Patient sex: M
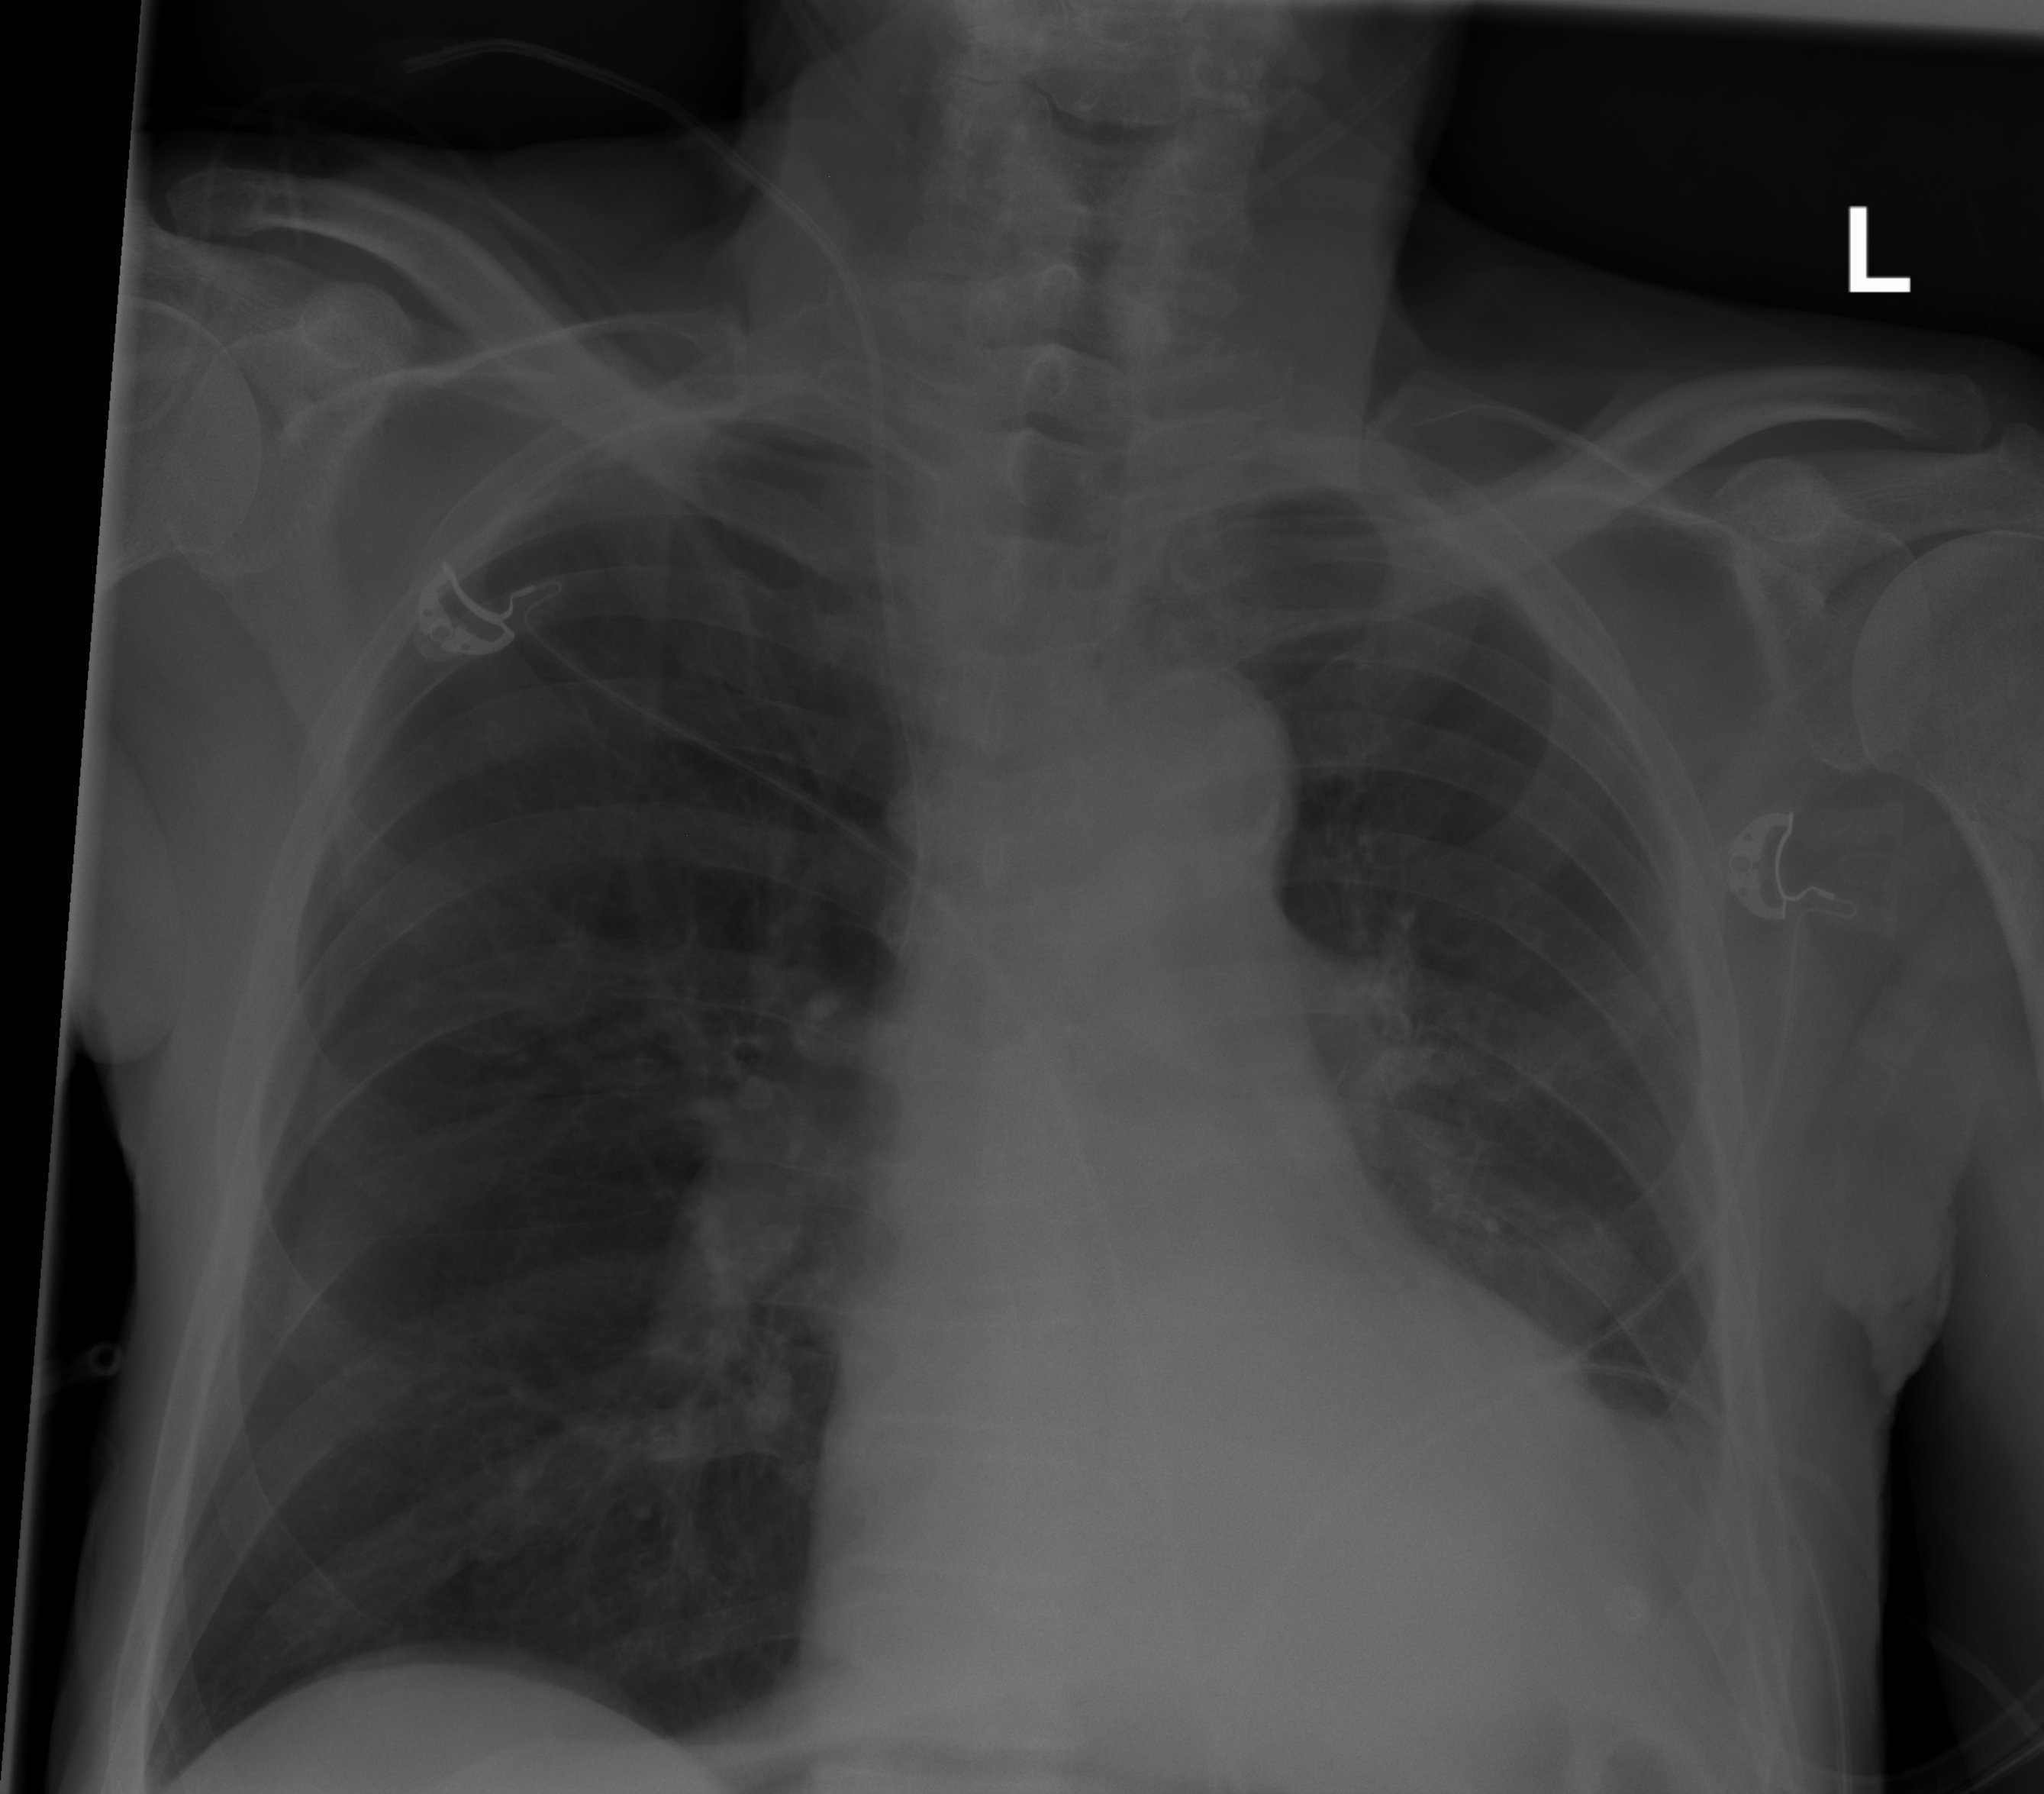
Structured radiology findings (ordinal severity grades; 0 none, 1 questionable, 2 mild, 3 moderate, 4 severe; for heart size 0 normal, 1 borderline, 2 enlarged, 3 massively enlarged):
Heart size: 0
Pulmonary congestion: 0
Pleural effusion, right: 0
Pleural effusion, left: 2
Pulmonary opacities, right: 0
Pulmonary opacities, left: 0
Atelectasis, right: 0
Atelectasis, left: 2